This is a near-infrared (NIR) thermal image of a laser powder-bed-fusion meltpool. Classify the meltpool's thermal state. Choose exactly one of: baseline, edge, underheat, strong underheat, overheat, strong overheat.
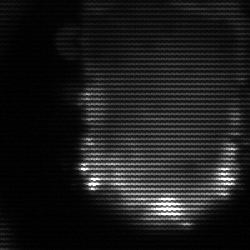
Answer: baseline